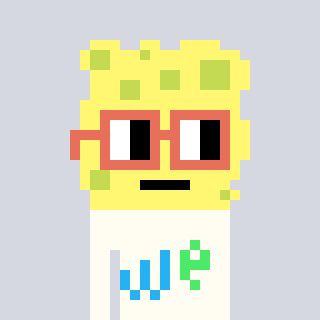
a pixel art character with square orange glasses, a sponge-shaped head and a grayscale-colored body on a cool background